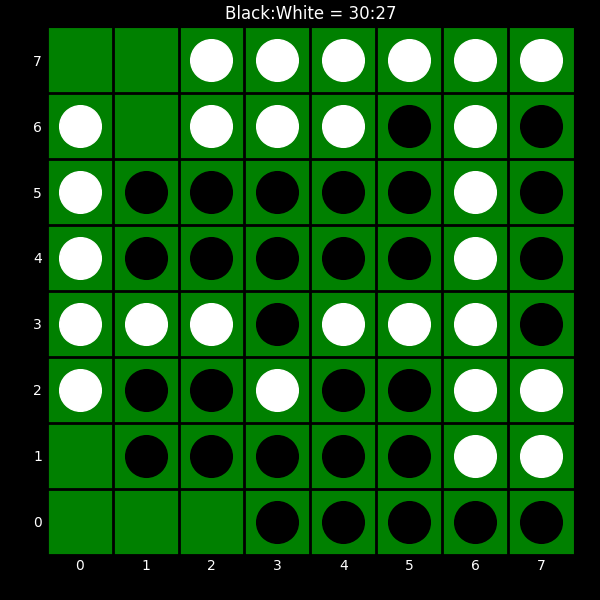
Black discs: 30
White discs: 27